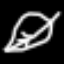
Label: leaf